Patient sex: M
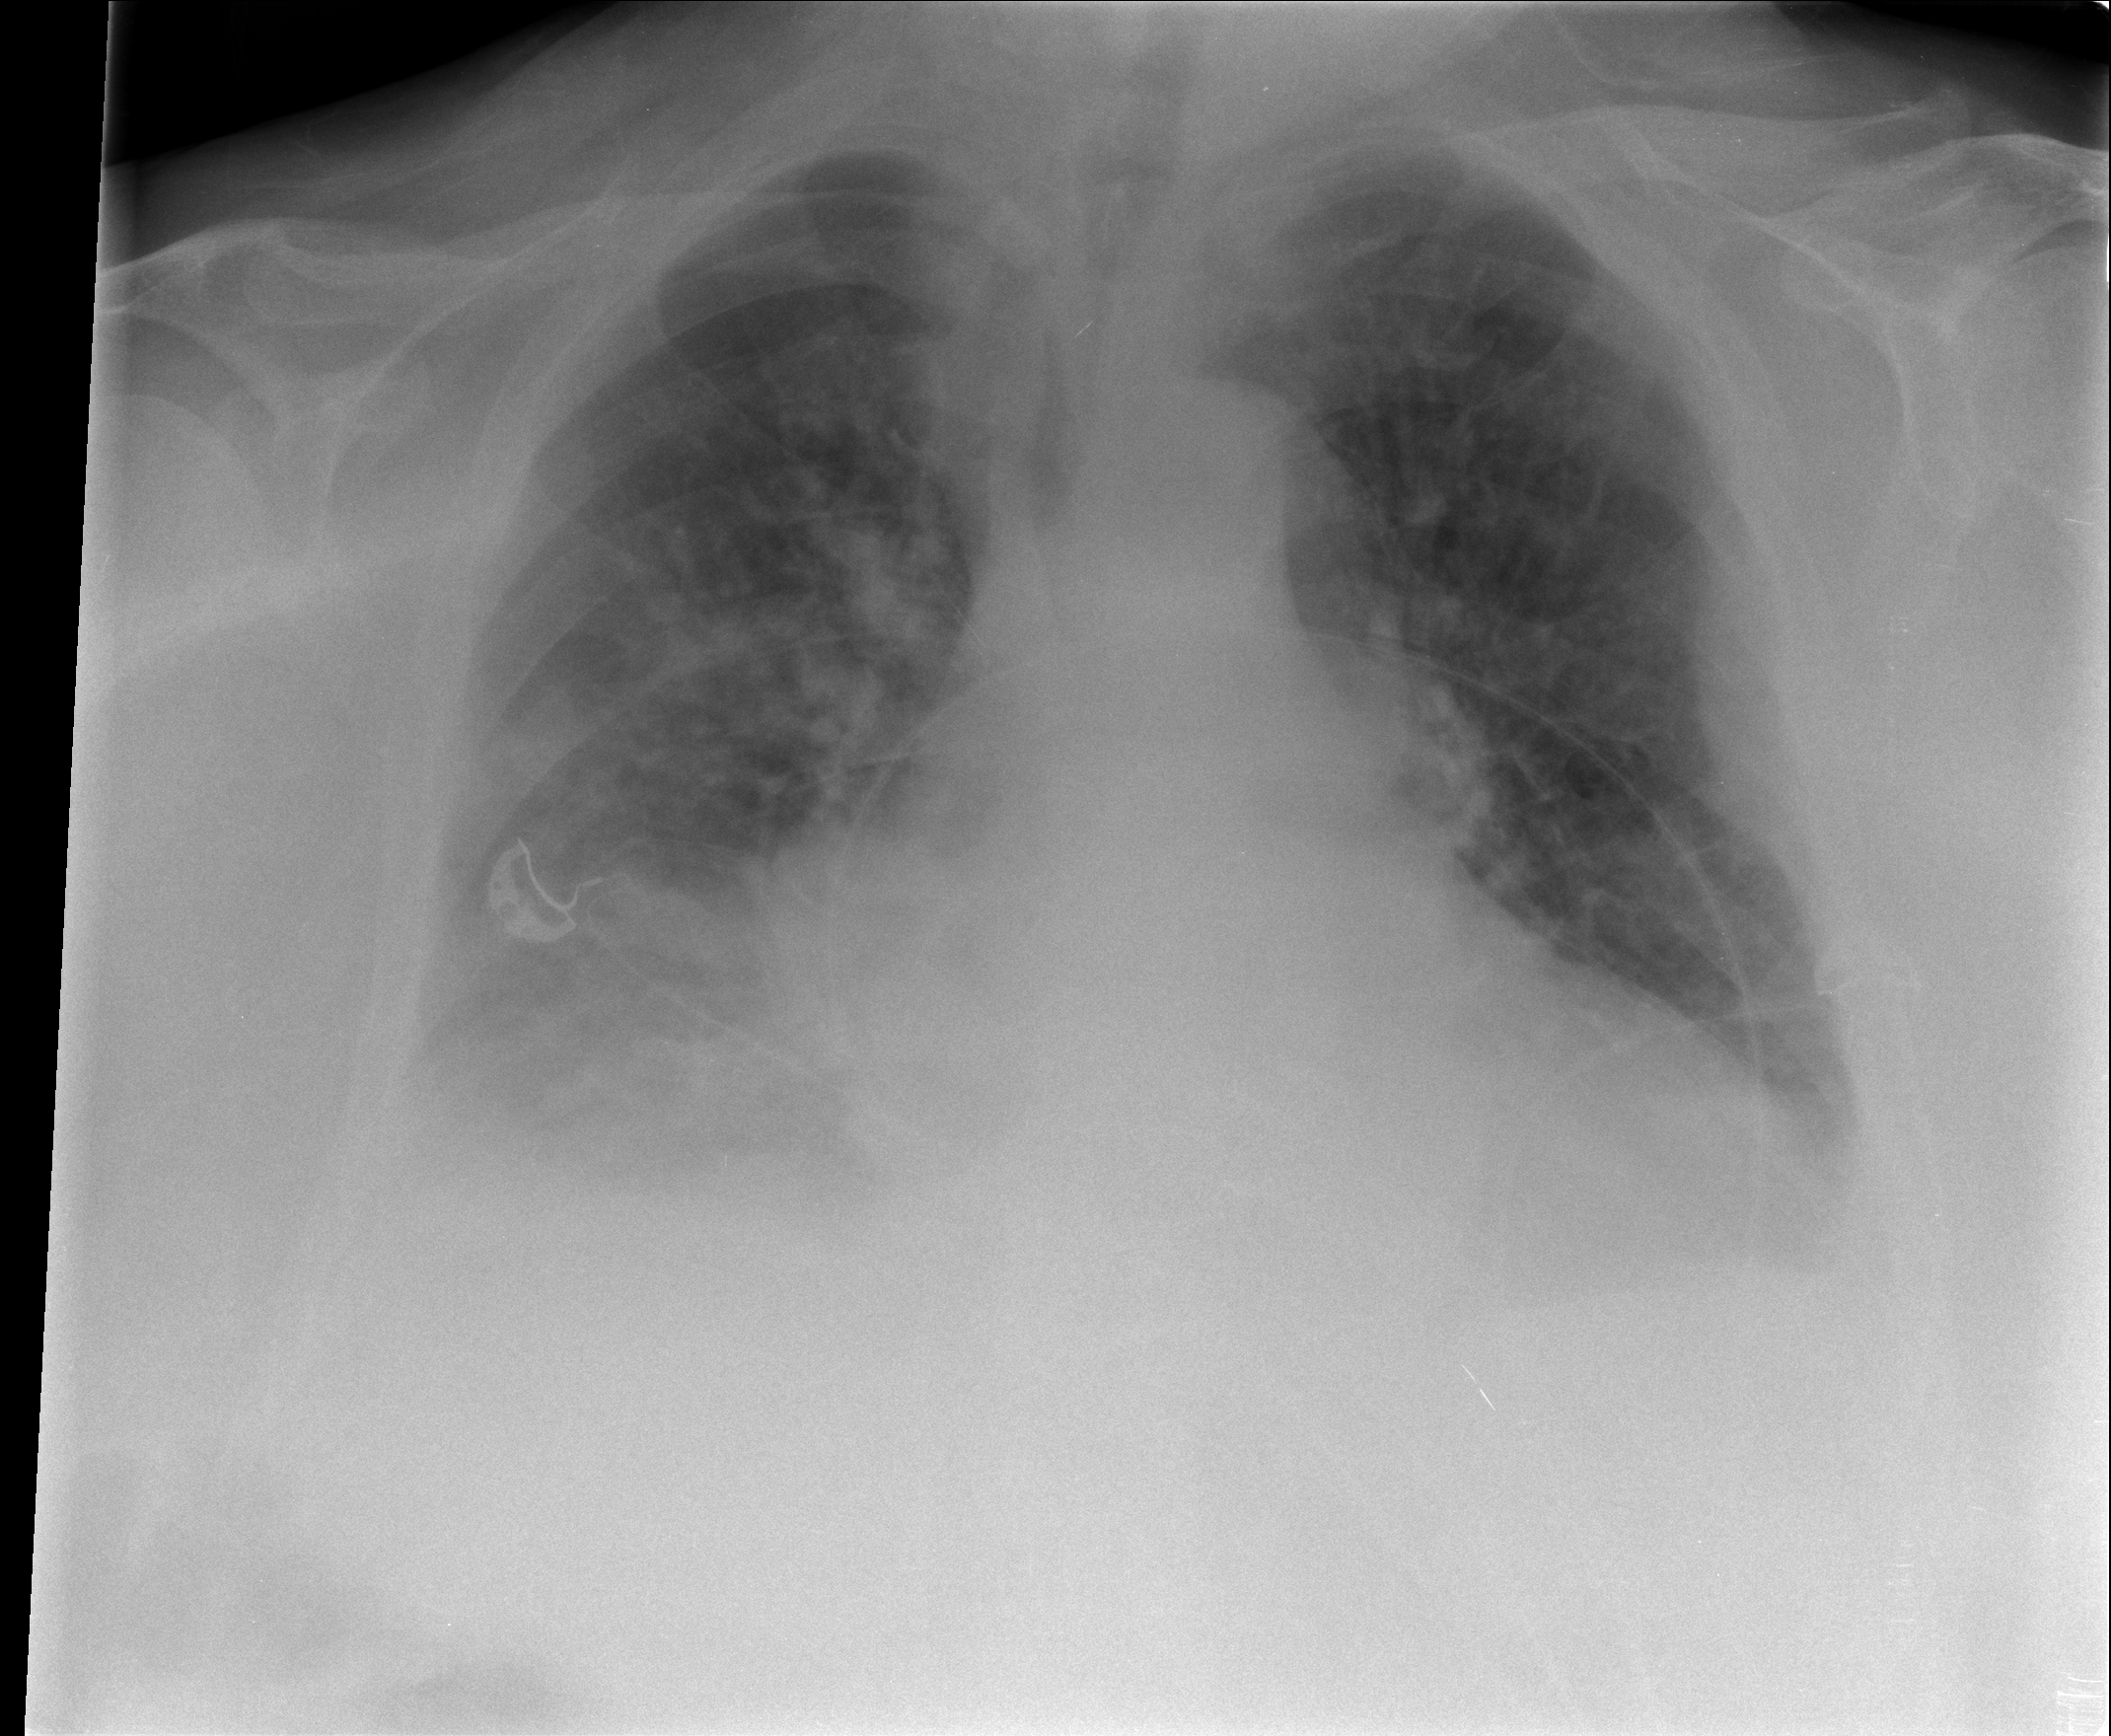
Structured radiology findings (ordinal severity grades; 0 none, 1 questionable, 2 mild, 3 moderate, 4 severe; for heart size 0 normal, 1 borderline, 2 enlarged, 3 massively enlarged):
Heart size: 2
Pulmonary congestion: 2
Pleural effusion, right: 3
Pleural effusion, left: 2
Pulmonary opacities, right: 2
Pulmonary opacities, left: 2
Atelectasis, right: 2
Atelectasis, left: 2